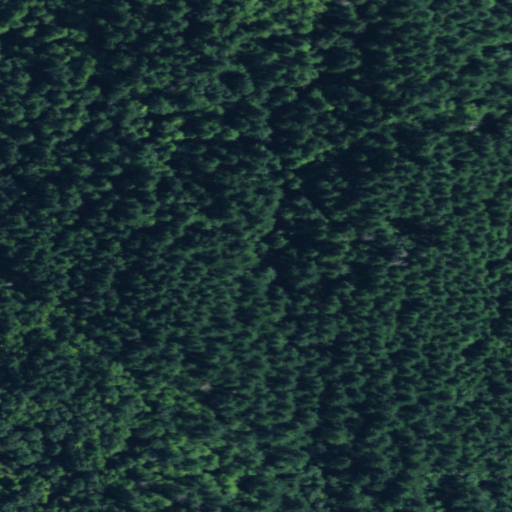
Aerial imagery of mountain in Washington named Squak Mountain containing mixed forest and evergreen forest